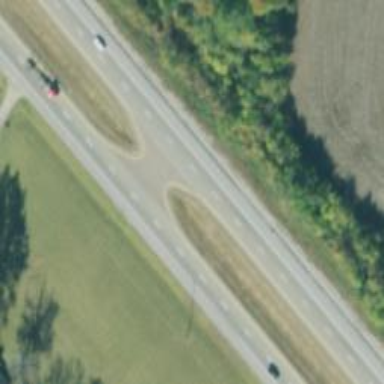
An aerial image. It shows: Trunk expressway with asphalt surface. It is dual carriageway.